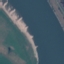
Land use / land cover: River